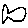
Label: fish